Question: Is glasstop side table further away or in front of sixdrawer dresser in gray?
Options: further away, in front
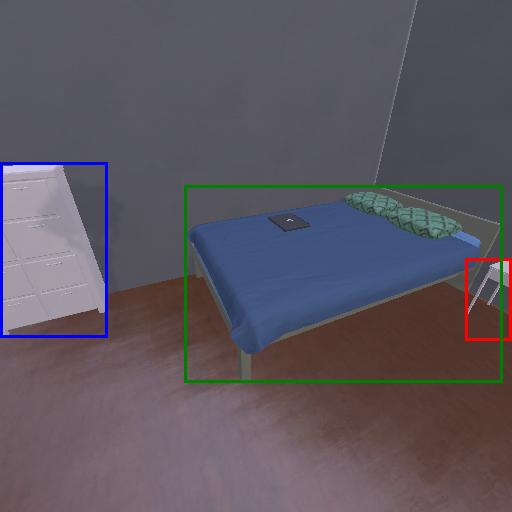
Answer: further away